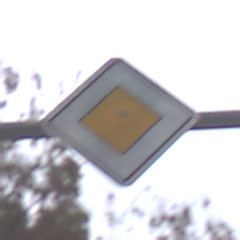
Verkehrszeichen: Vorfahrtsstrasse
Umgebung: Outdoor, Nature
Tageszeit: Midday
Wetter: Overcast
Licht: Natural
Jahreszeit: Autumn
Kontrast: LowContrast